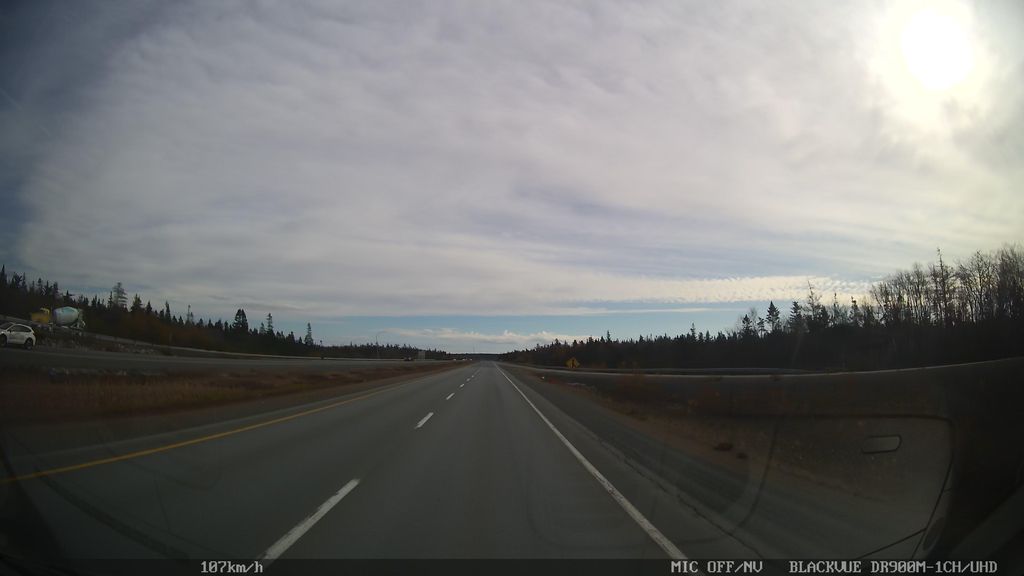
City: halifax